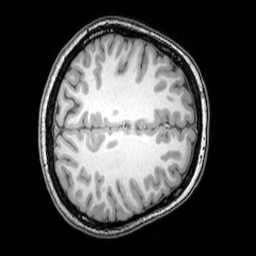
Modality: T1w
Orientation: axial
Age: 24
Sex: female
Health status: healthy
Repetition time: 0.081 s
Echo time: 0.037 s